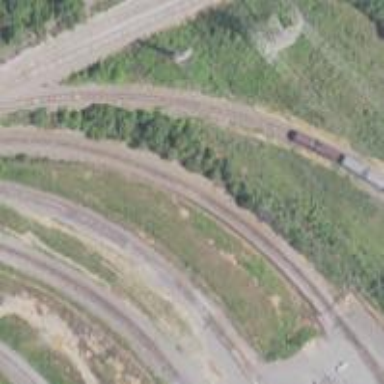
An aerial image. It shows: Rail spur service.